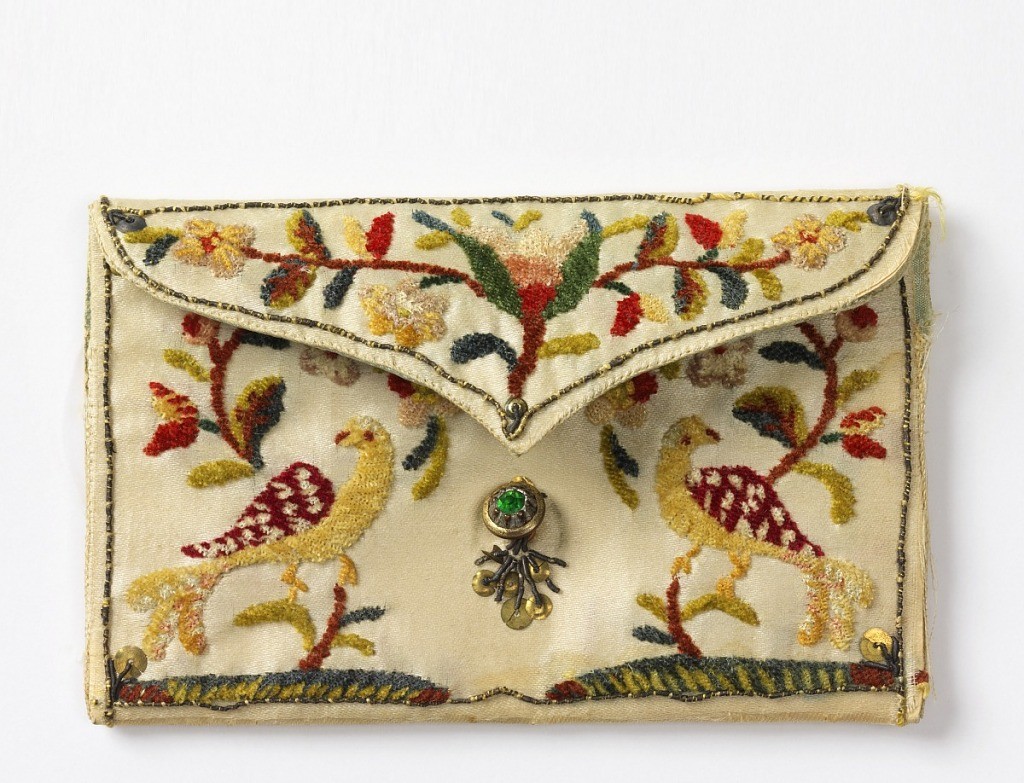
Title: Card case
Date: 19th century
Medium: silk, metal, paillettes Technique: embroidered
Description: Design of birds and floral forms in chenille and metal threads. Initials V.A. Lined with light blue silk.